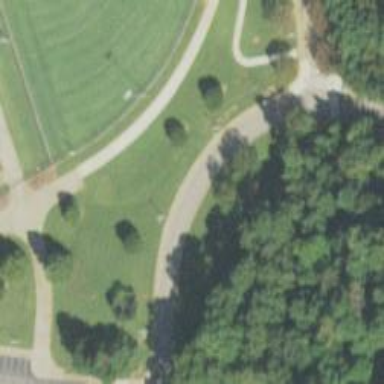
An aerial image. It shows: Disc golf basket.